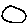
Label: moon